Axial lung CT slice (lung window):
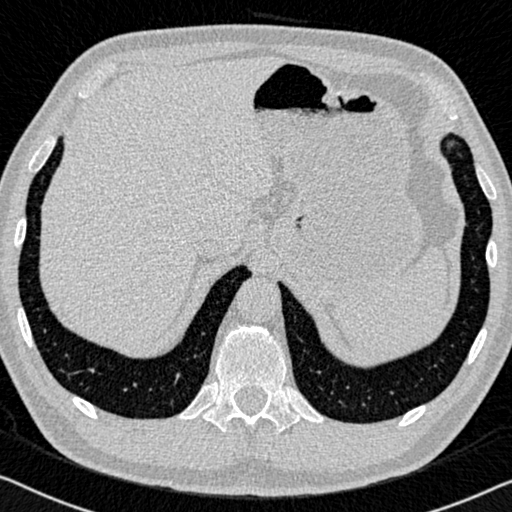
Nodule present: no